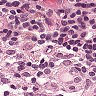
Metastatic tissue present: no